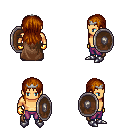
a pixel art fantasy rpg character, male body template, human, tanned skin, brown cape, magenta pants, brunette unkempt hairstyle, silver tiara, gold gloves, metal boots, shield, four views (front, back, left, right), 2x2 character sprite sheet, small pixel art, hard edges, no anti-aliasing